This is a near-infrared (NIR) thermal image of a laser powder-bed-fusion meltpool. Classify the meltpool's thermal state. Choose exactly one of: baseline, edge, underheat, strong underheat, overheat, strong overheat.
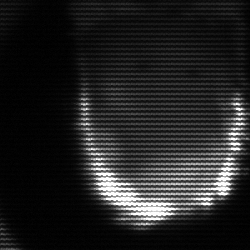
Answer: baseline